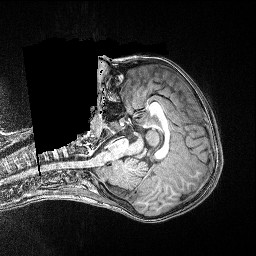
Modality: T1w
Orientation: axial